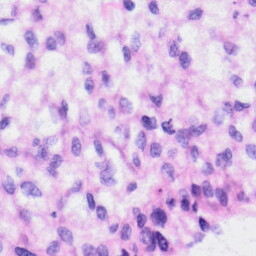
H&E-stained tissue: Liver